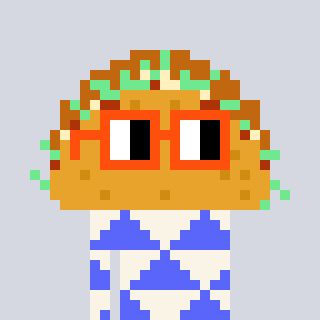
a pixel art character with square orange glasses, a taco-shaped head and a purple-colored body on a cool background